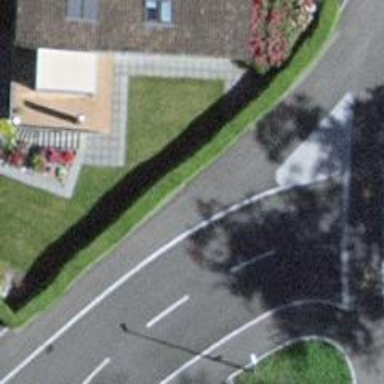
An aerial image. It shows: Sidewalk.